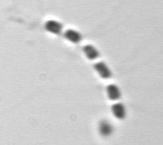
Label: Chaetoceros